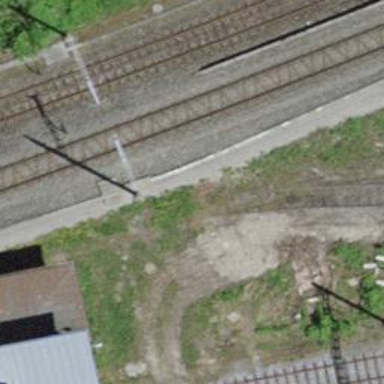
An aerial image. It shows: Railway buffer stop.